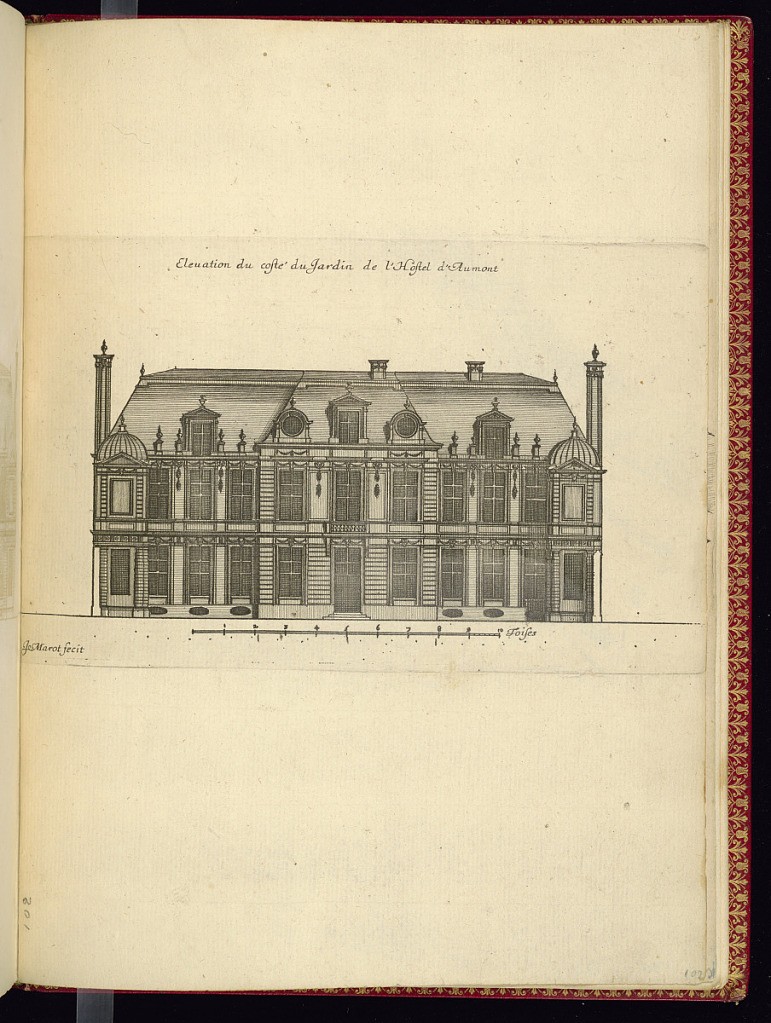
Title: Elevation du costé du Jardin de l’Hostel d’Aumont
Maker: Jean Marot, French, 1619 - 1679
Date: ca.1635–ca.1660
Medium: Etching on laid paper
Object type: Print
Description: Architectural elevation of an exterior façade of a Parisian hôtel particulier (grand house), the Hotel d'Aumont with a scale below. The façade features windows, festoons, finials, metopes, pilasters, horizontal banded rustication, chimneys, dormer windows, and chimneys. The plate is titled and signed.